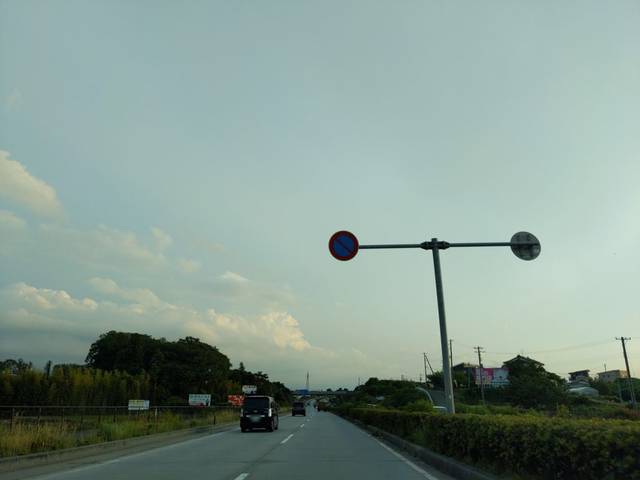
Region: Japan
Coordinates: 37.435, 140.37